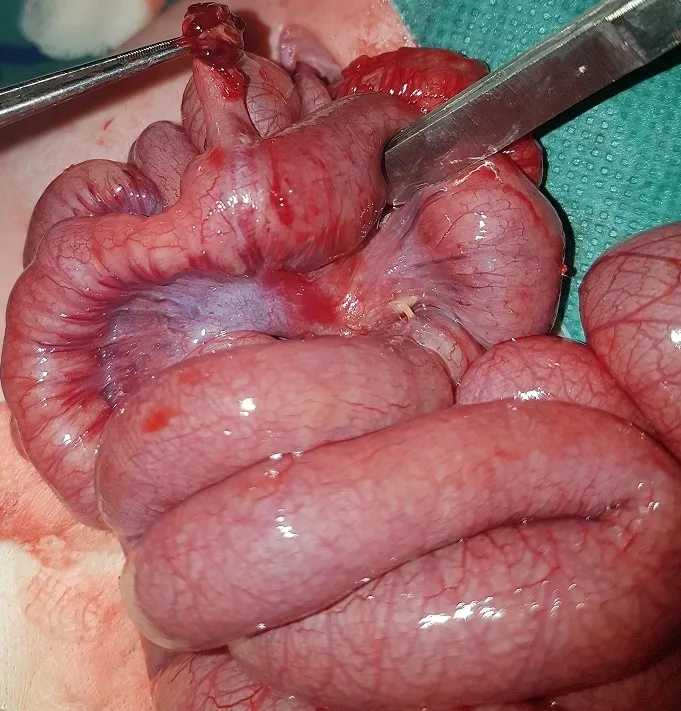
the site of a Meckel's diverticulum with marked dilatation of the bowel.
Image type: medical_photograph (other_medical_photograph)